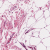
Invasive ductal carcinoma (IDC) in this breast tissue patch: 0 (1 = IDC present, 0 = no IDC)